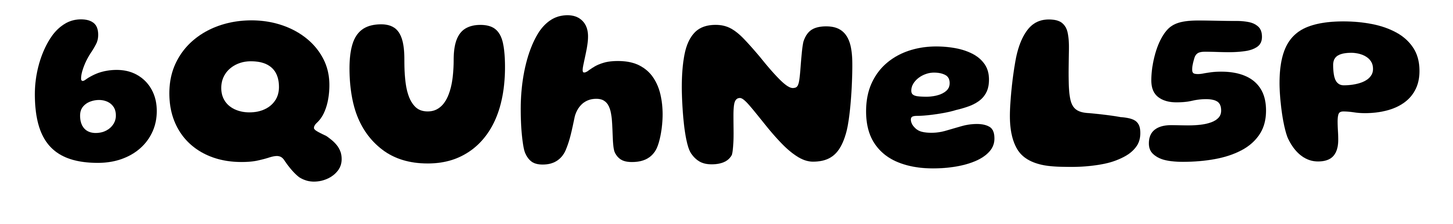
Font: Gluten_Bold